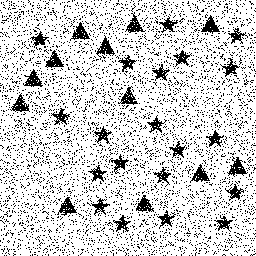
Squares: 0
Triangles: 12
Stars: 20
Total shapes: 32